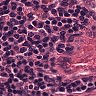
Metastatic tissue present: no